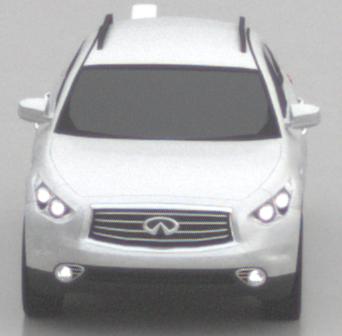
Make: Infiniti
Model: FX 37
Detailed model: FX (S51)
Model produced from: 2012/07
Model produced until: 2013/10
Doors: 5
Color: white
Road condition: wet road
Daytime: morning or afternoon
Contrast: low contrast